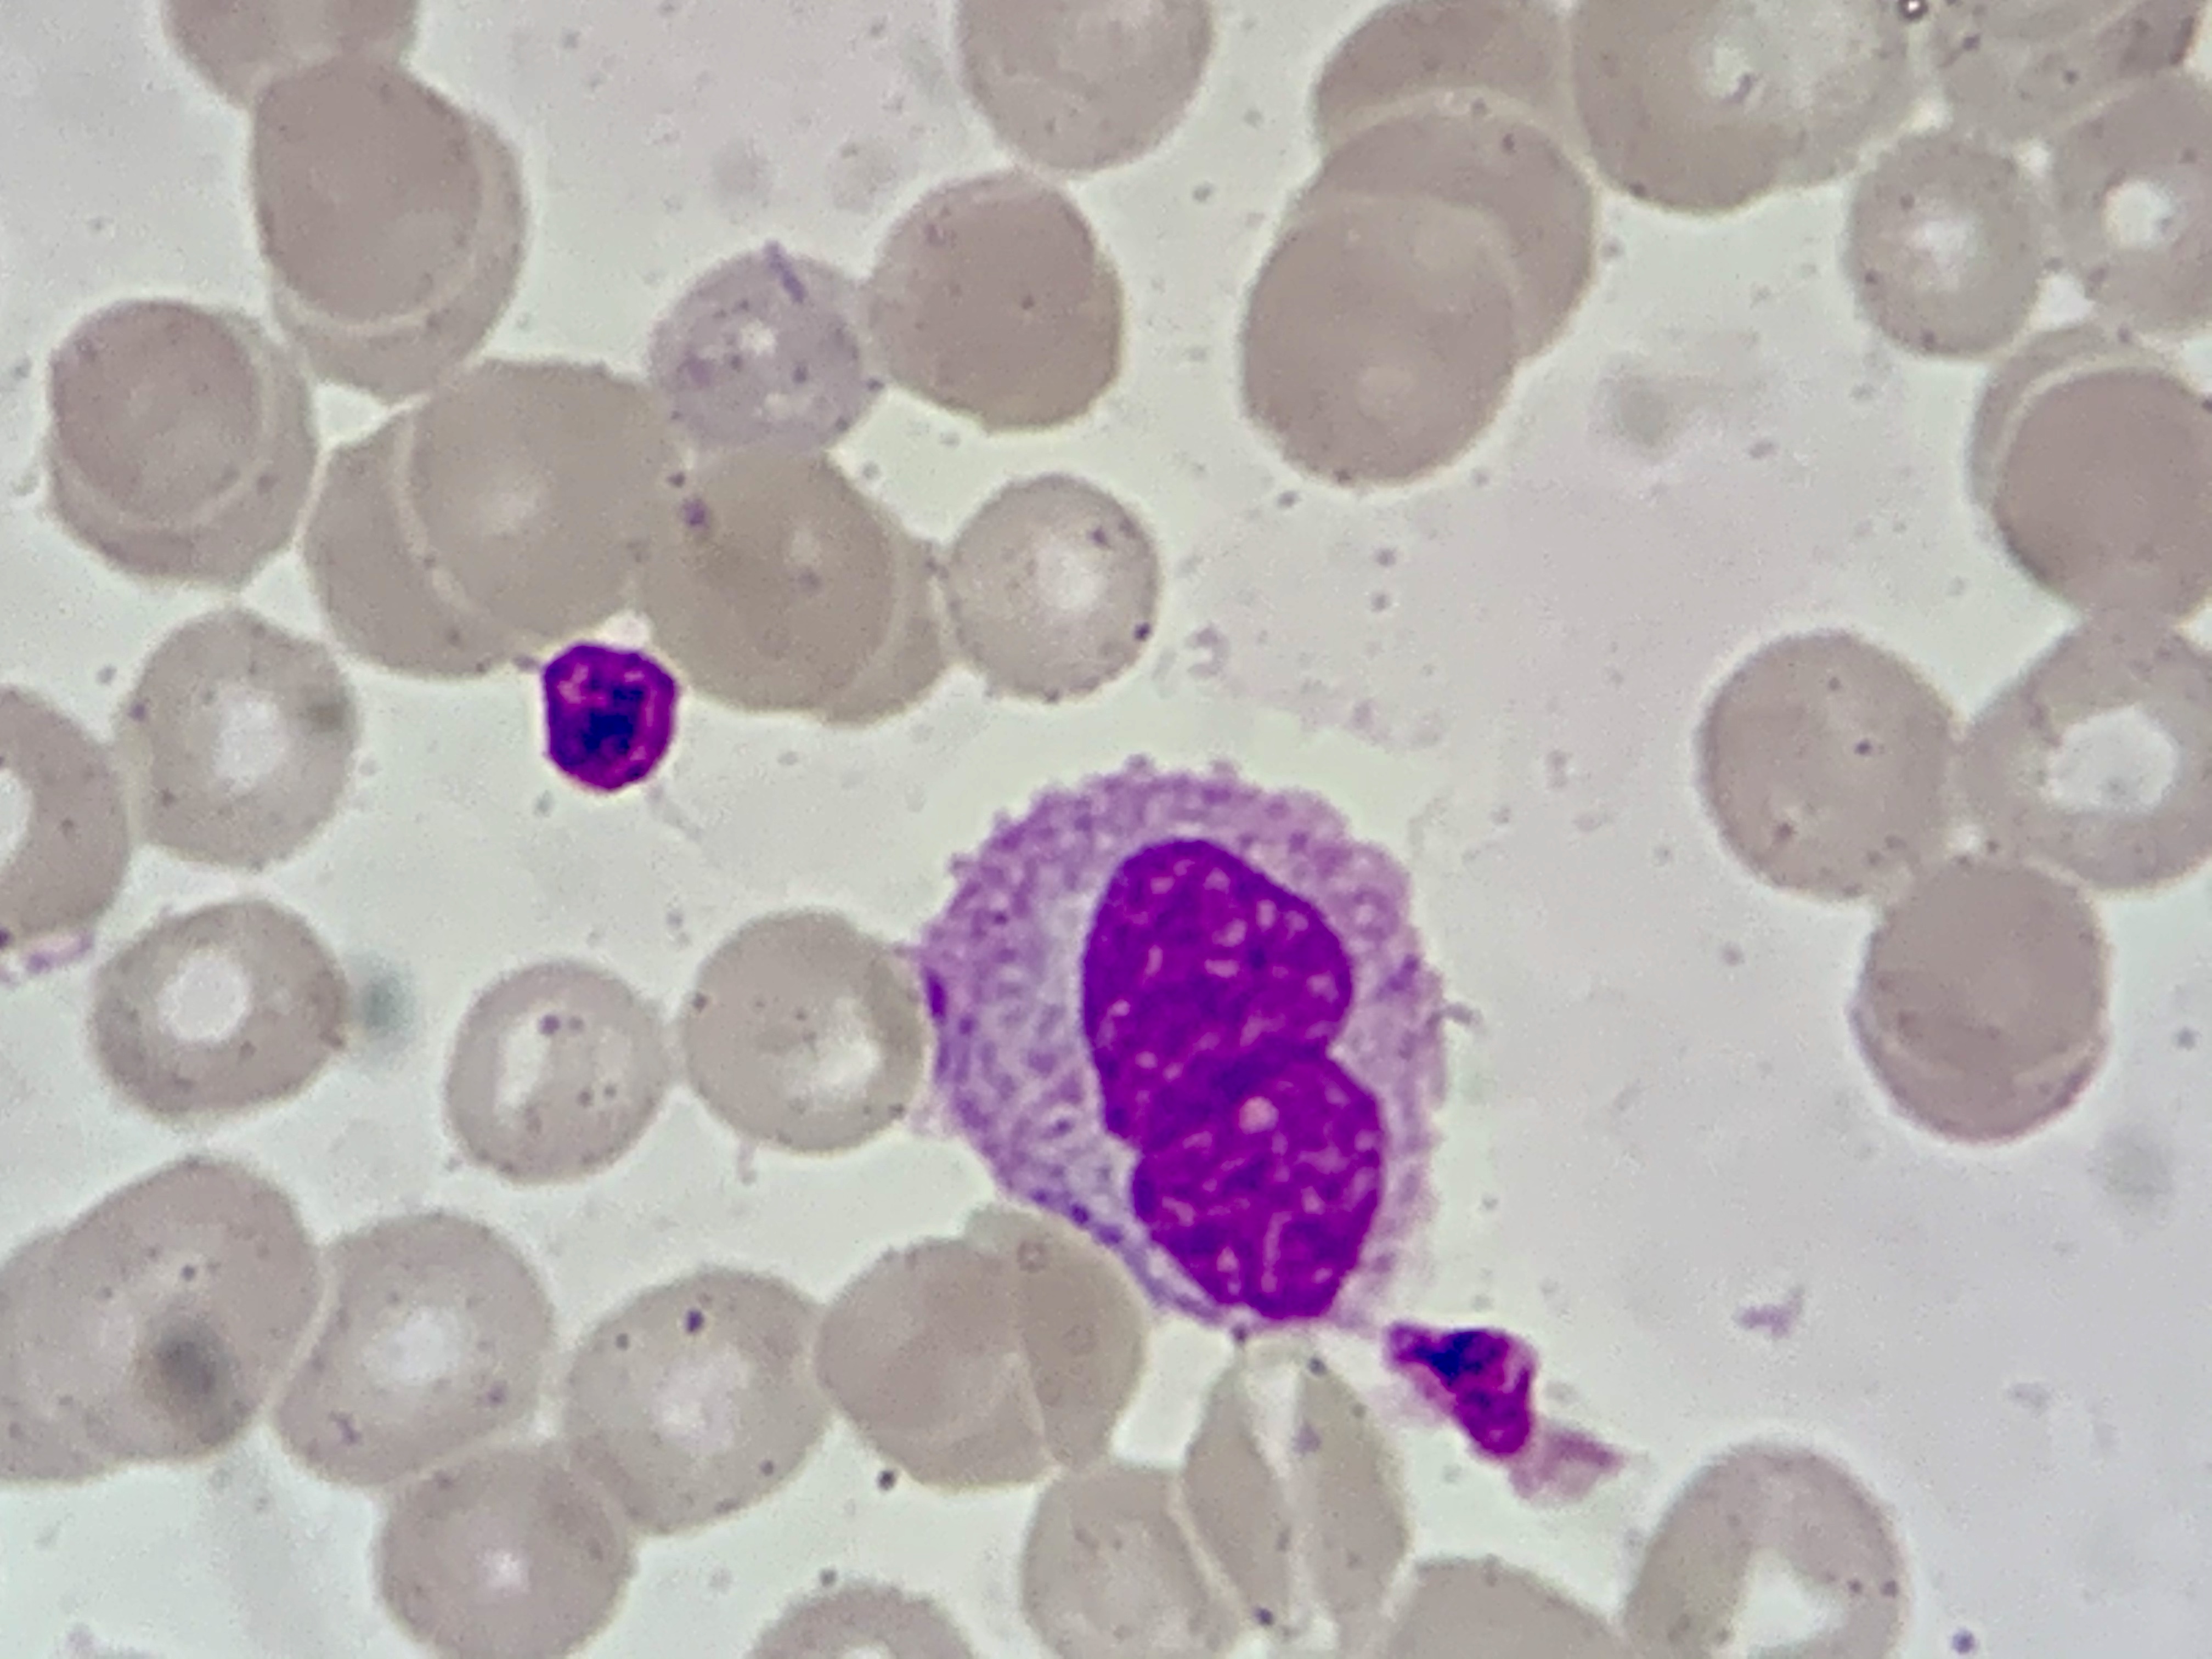
Cell type: MONOCYTES